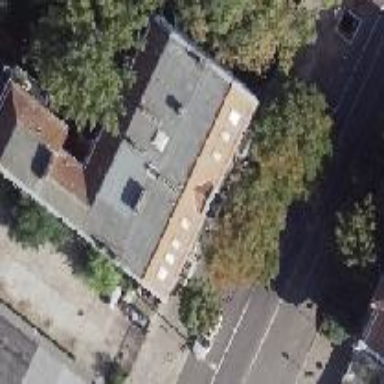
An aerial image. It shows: Building consisting of apartments with double saltbox roof shape.